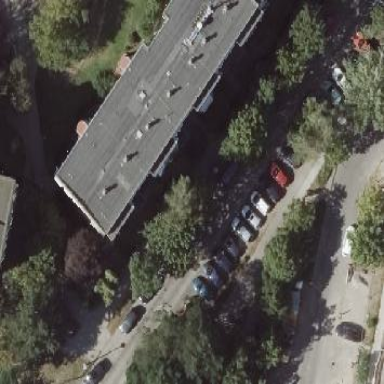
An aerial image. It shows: Street-side residential parking area.